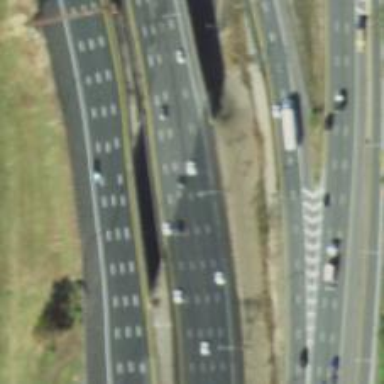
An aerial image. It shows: Motorway bridge spanning urban freeway/expressway.